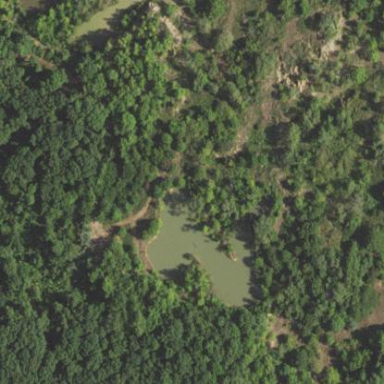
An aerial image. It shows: Pond with natural water.